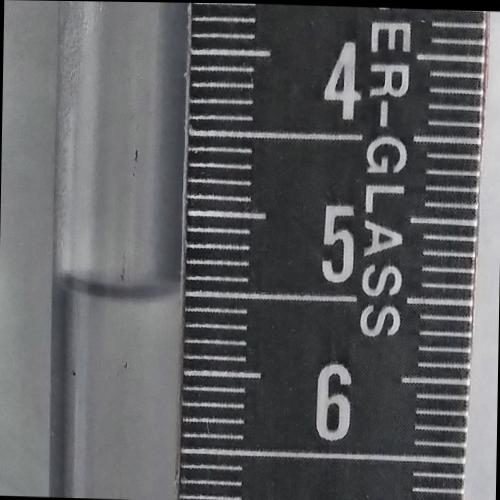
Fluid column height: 5.5 cm